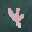
Label: 4